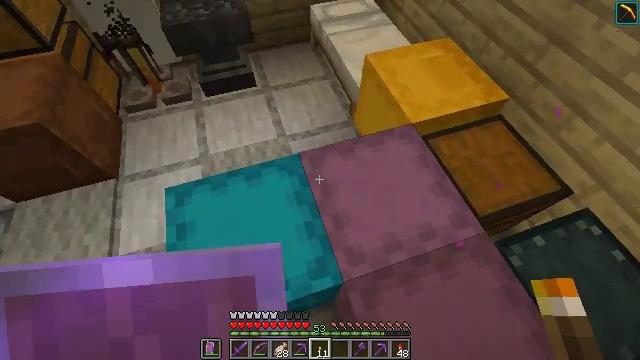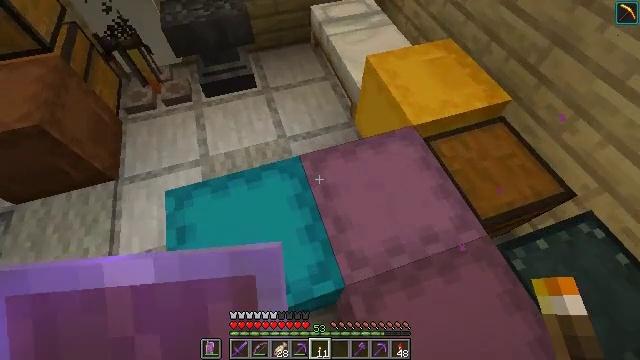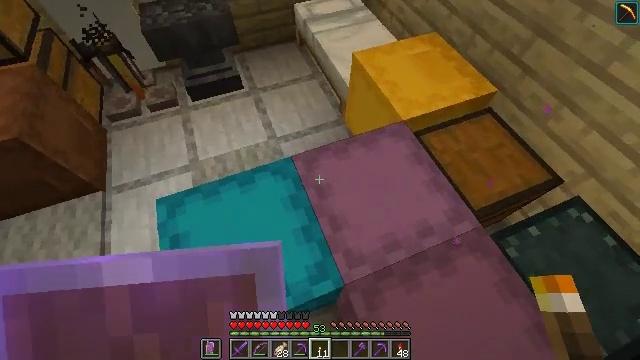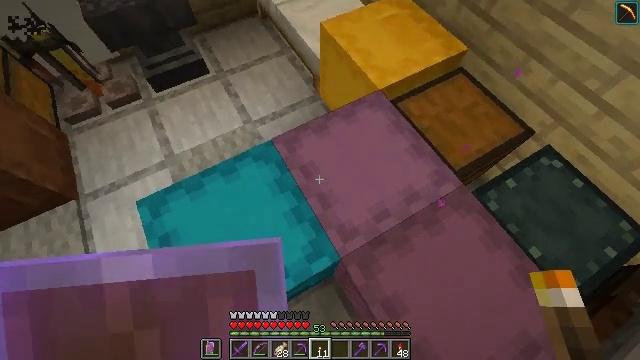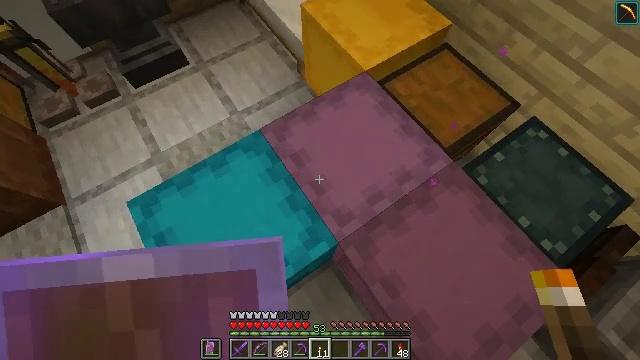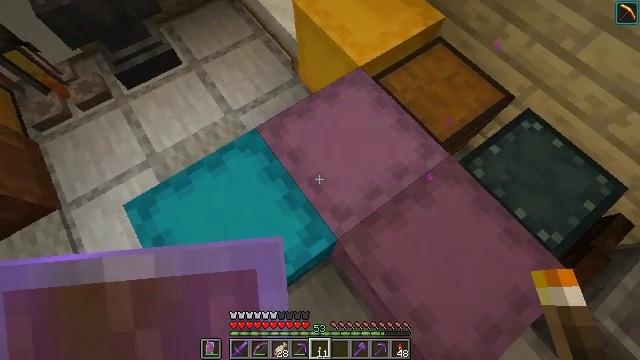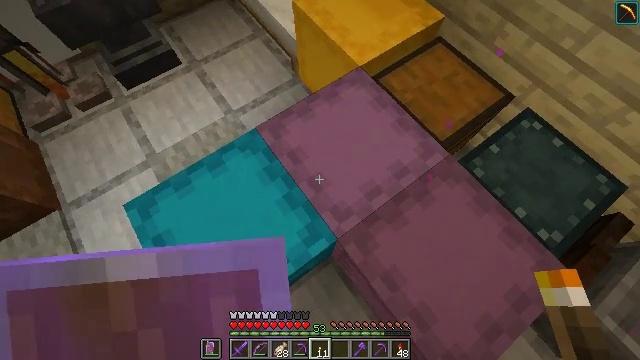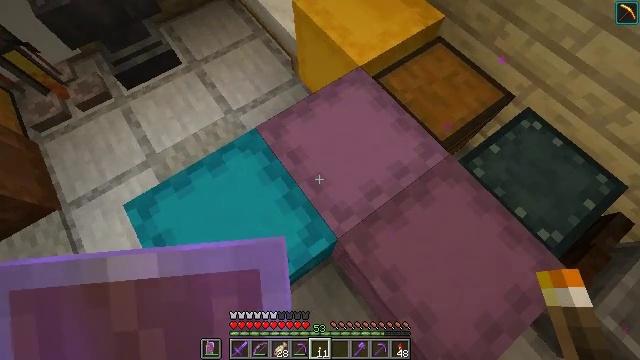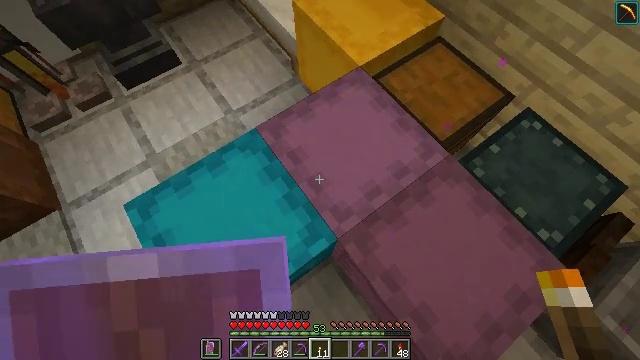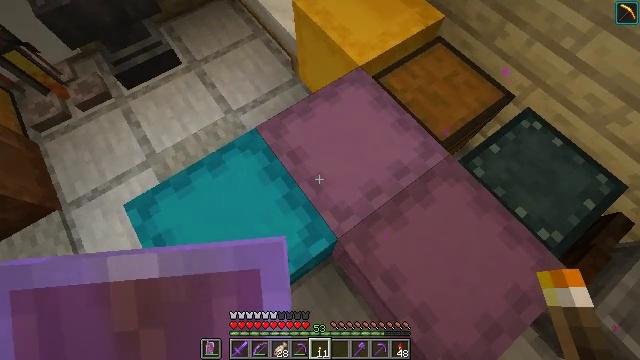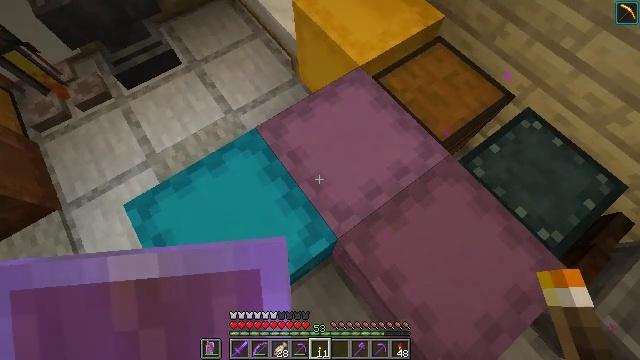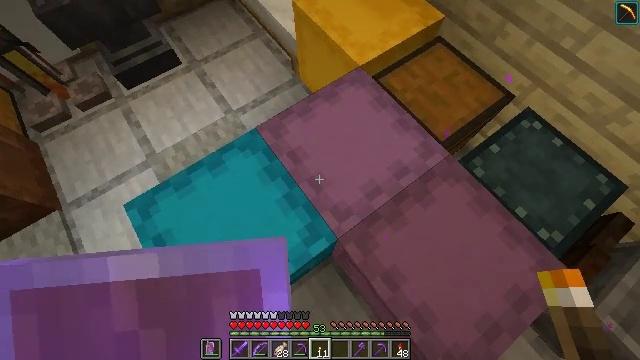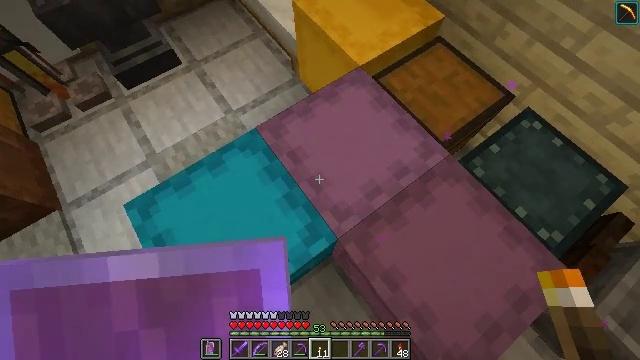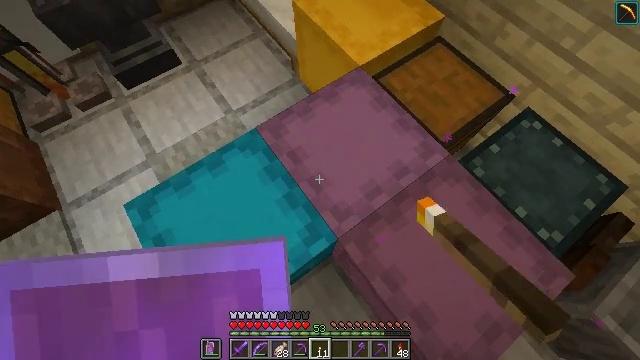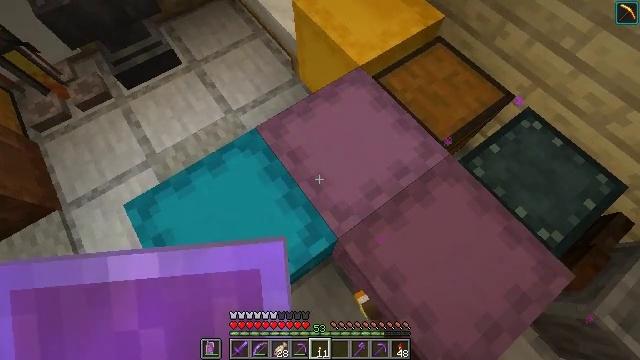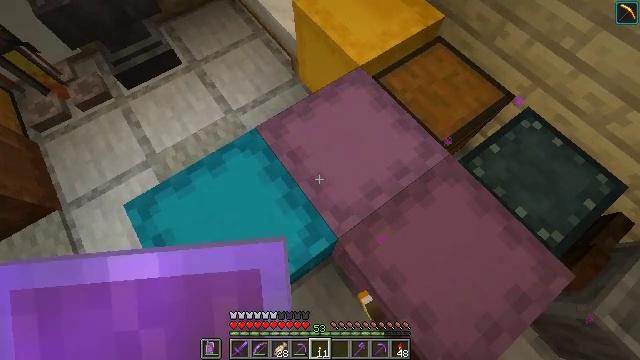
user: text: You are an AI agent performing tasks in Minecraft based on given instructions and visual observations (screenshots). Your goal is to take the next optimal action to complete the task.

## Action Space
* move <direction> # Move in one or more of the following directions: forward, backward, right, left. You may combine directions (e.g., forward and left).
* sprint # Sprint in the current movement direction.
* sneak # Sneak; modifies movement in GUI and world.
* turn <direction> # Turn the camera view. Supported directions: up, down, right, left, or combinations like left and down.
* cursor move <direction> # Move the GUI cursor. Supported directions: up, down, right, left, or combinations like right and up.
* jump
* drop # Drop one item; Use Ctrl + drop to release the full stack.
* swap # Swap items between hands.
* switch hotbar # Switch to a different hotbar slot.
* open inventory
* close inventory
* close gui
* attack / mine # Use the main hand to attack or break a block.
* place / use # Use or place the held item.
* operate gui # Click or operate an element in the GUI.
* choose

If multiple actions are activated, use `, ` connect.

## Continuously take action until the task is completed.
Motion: motion action
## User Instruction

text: Get lime stained glass by crafting it with dye and glass.
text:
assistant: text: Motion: no_op
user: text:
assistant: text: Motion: turn right
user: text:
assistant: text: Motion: turn right and down
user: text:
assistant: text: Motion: turn right and down
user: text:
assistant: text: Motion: turn right
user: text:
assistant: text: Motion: no_op
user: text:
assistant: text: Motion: no_op
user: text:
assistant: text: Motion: no_op
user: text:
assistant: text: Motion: no_op
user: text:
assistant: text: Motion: no_op
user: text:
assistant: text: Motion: no_op
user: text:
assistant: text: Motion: use / place
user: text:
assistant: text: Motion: use / place
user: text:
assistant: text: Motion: use / place
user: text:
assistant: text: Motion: use / place
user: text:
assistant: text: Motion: no_op
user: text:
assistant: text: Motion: no_op
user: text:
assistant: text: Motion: no_op
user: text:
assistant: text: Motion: no_op
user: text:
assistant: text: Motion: no_op
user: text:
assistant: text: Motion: no_op
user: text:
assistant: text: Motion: no_op
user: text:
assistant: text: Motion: no_op
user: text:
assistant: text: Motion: no_op
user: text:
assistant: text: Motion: no_op
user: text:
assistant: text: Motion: no_op
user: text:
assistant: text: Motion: no_op
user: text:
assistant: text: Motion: no_op
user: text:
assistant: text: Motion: turn right and up
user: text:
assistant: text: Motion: turn right